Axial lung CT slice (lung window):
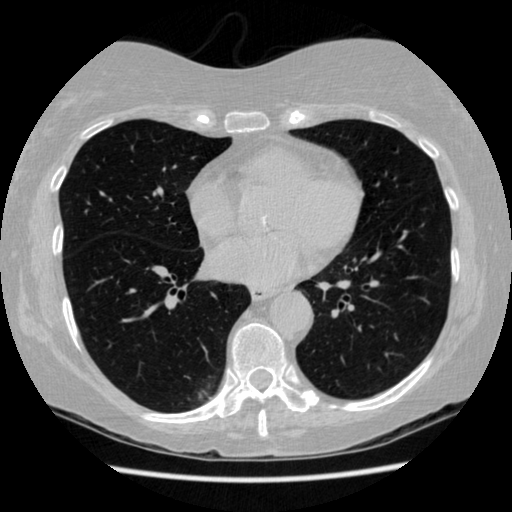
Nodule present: no